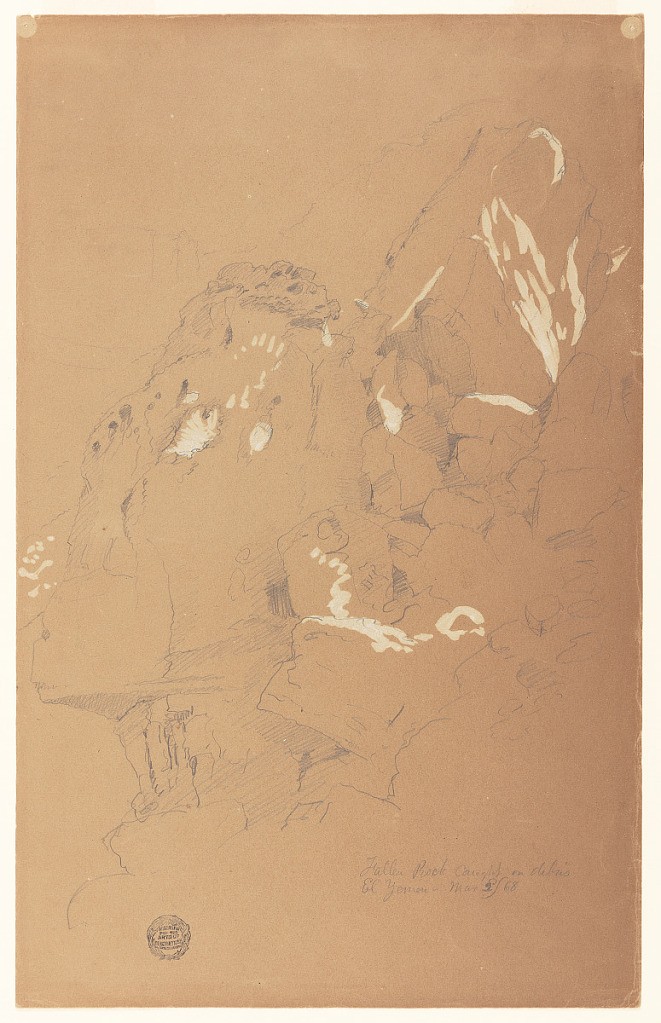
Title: Fallen Rock Caught on Debris, El Yemen Valley, Palestine (Israel)
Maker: Frederic Edwin Church, American, 1826–1900
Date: March 2, 1868
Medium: Graphite, brush and white gouache on brown wove paper
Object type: Drawing
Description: Landscape sketch showing a view of a large rock caught on mountainside debris in the valley known to the artist as El Yemen, located in the Makhteshim-Ein Yahav Nature Reserve in present-day Israel. Situated in the foreground at center left, an immense boulder is nestled among smaller stones and other debris on a steep and rugged mountainside. In the background, a rugged mountain ridge faintly extends into the background.